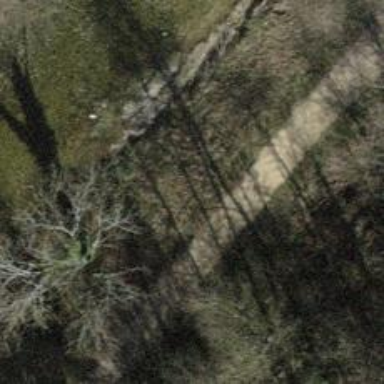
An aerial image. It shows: Brown bench.